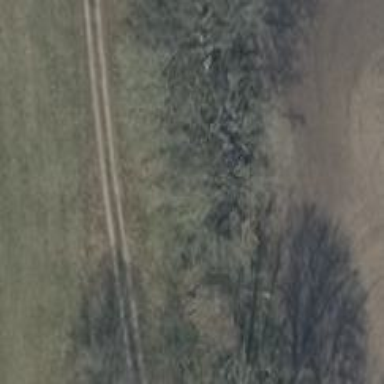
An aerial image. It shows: Row of deciduous broadleaved trees.